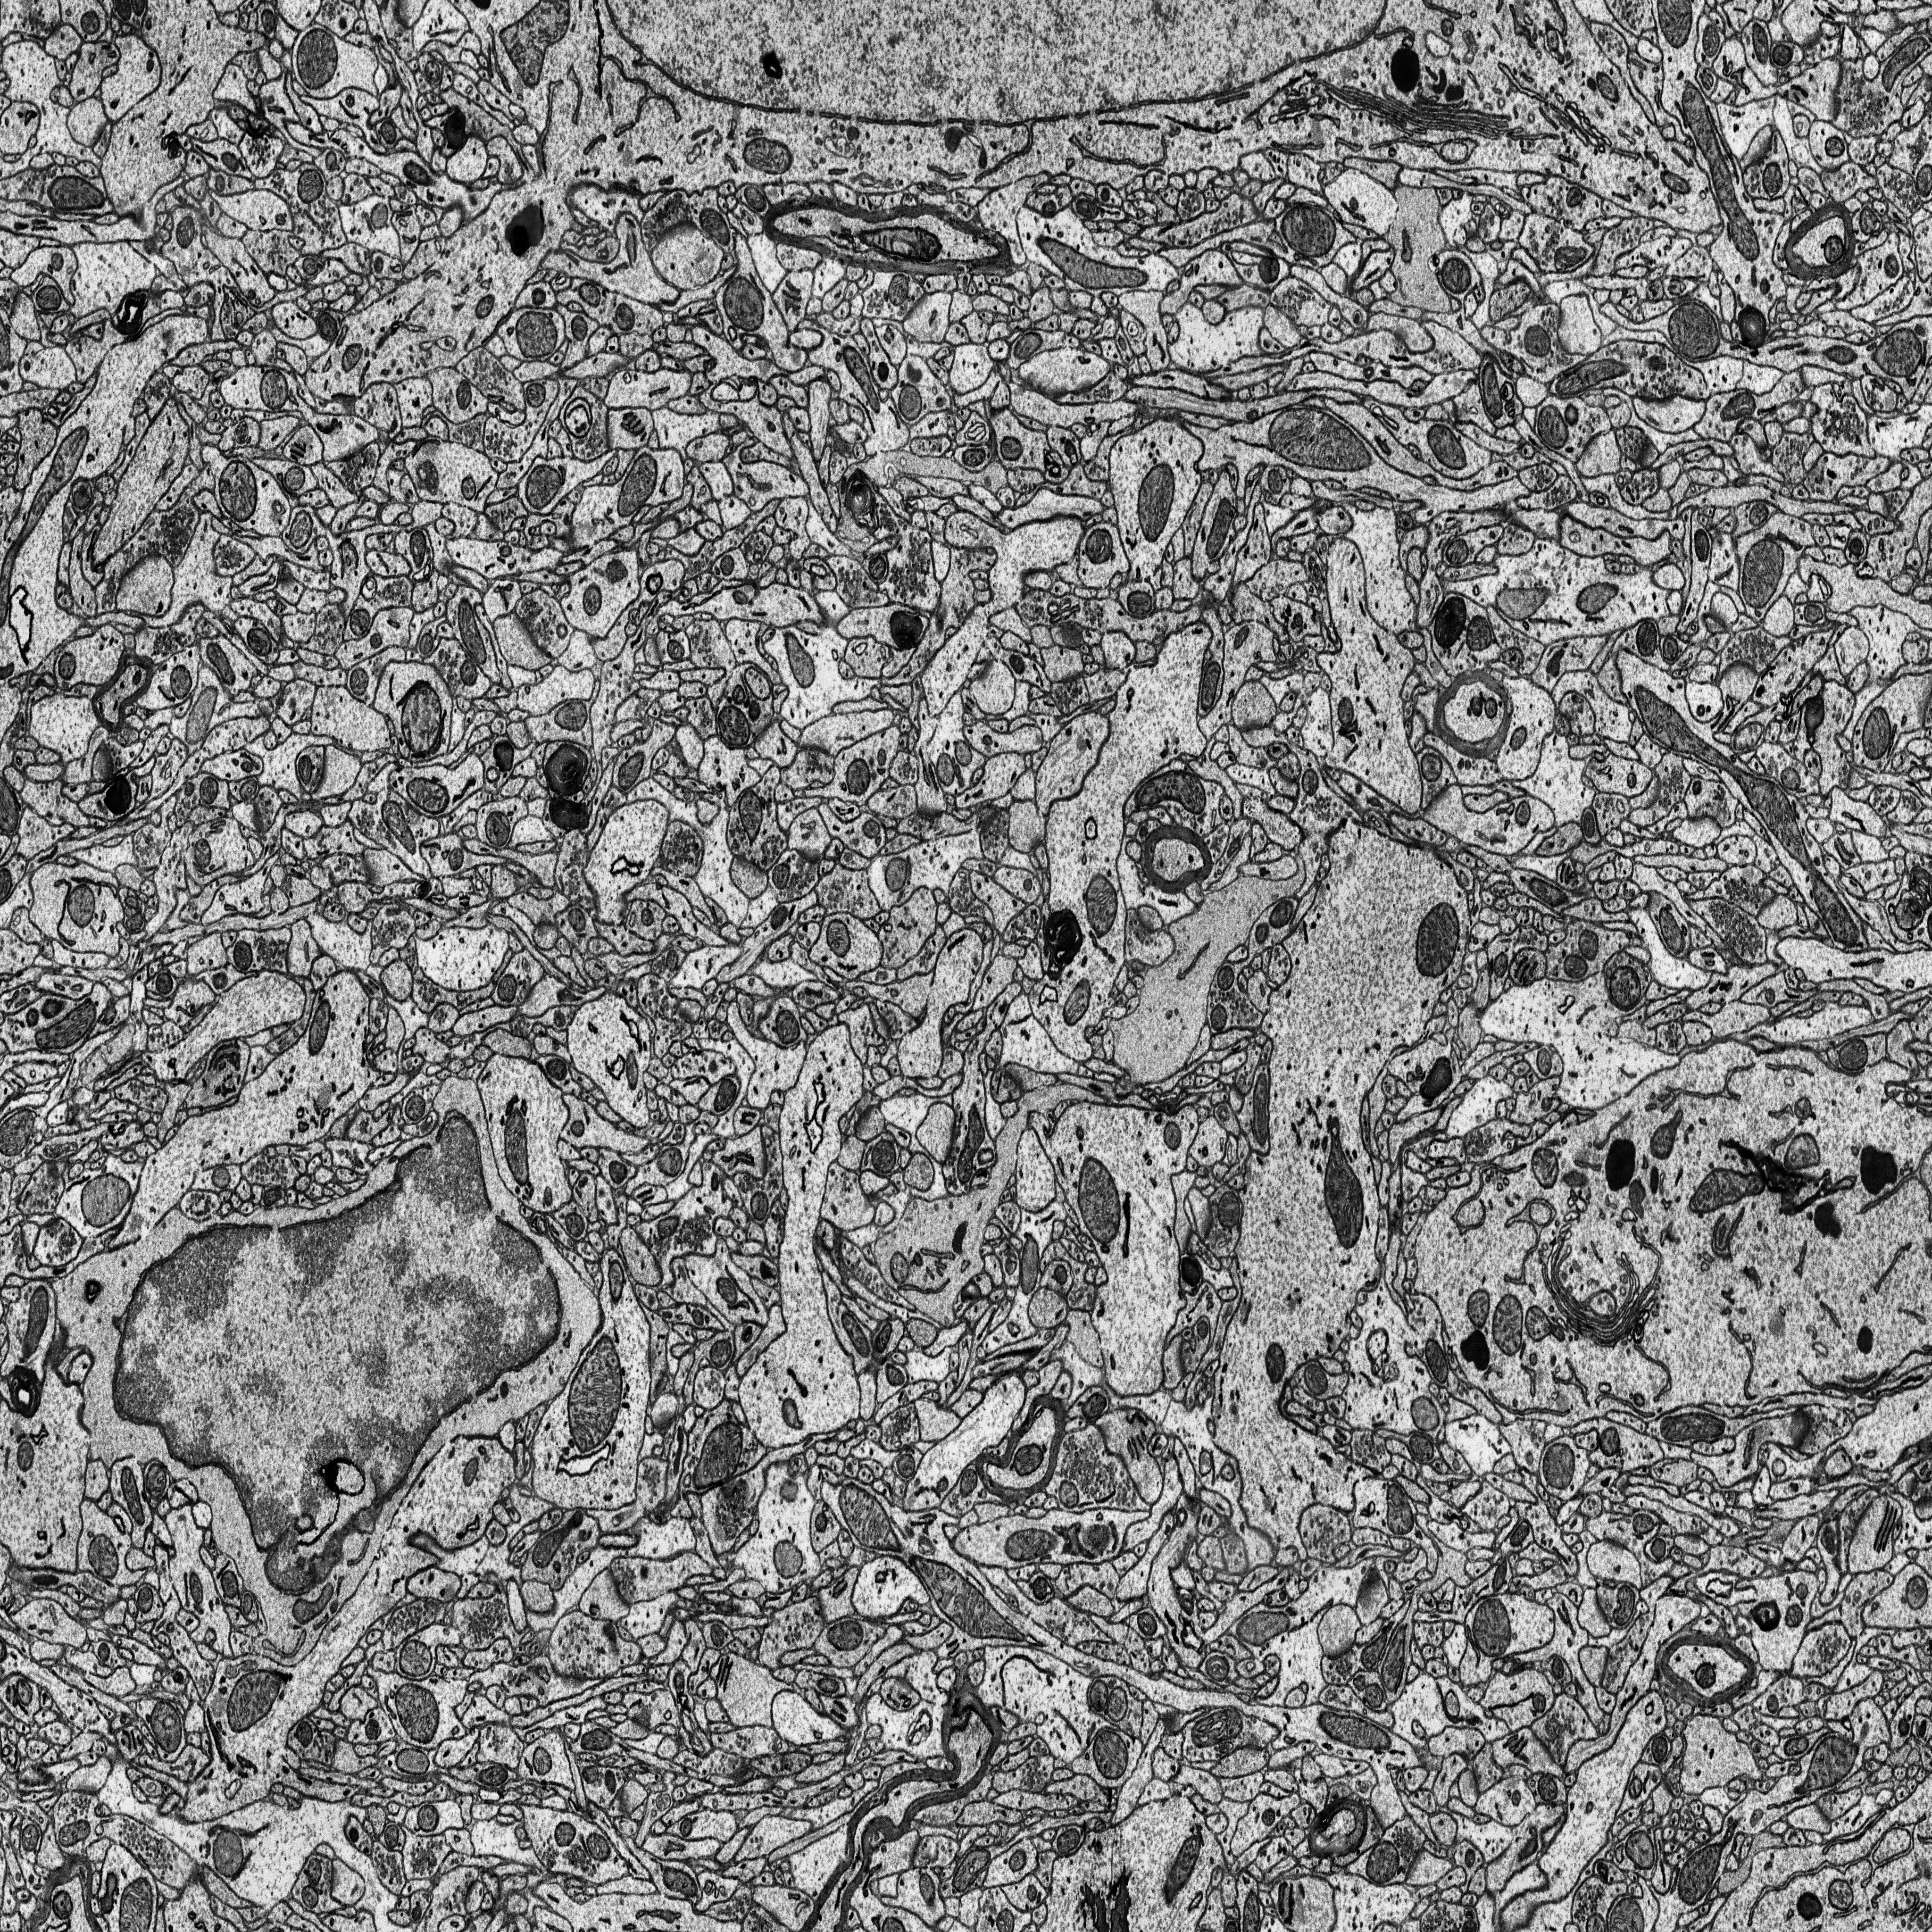
Electron microscopy slice of rat cortex tissue
Slice depth (z): 86
Mitochondria instances in slice: 379